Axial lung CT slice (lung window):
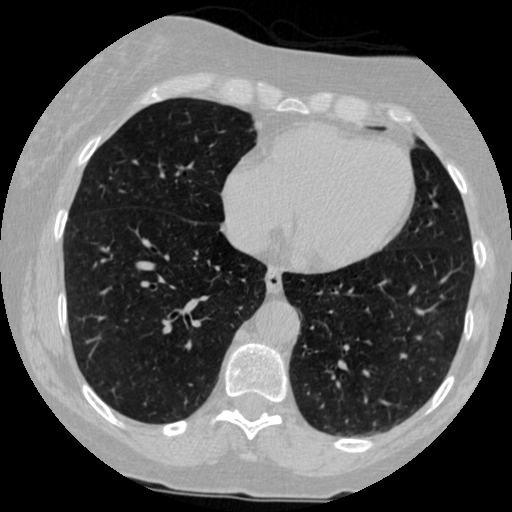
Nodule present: no